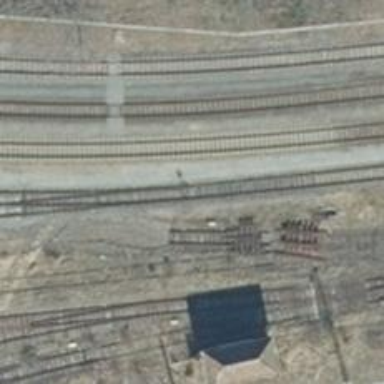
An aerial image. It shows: Railway switch.